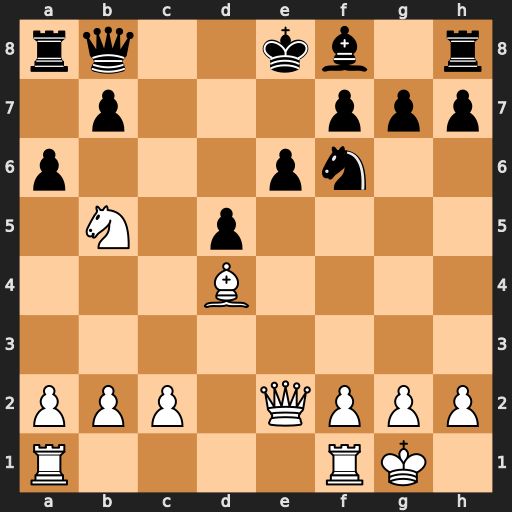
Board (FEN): rq2kb1r/1p3ppp/p3pn2/1N1p4/3B4/8/PPP1QPPP/R4RK1
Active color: w
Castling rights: kq
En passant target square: -
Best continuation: Be5 Qd8 Nc7+